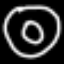
Label: donut